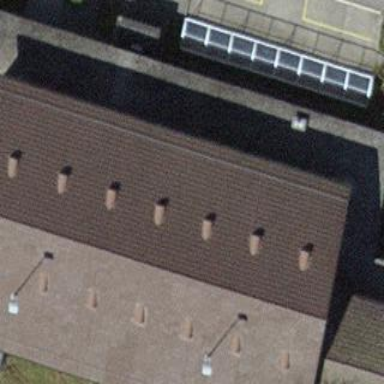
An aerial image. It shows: School building.